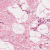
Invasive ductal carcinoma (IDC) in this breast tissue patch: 0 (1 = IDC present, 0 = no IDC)